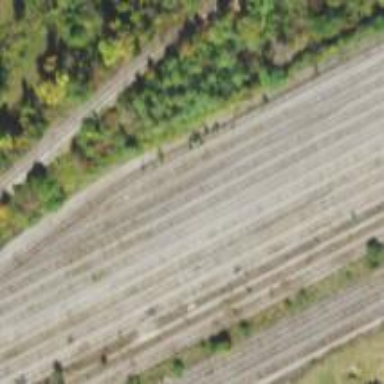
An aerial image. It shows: Railway yard in service.